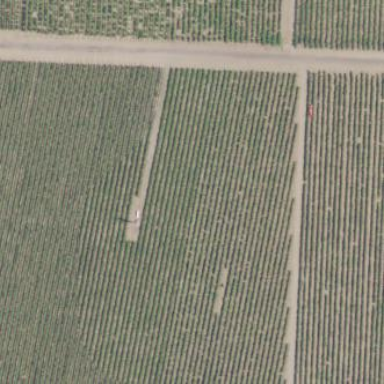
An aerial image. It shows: Vineyard growing grapes.